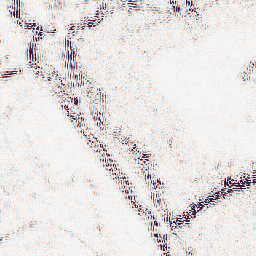
Category: wavelet
Decomposition family: wavelet_reverse_biorthogonal
Decomposition parameters: wavelet: rbio3.5
level: 2
Upsampling method: sinc_blackman
Upsampling parameters: scale: 2
kernel_size: 8
Upsampling scale: 2